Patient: sex M, age 61
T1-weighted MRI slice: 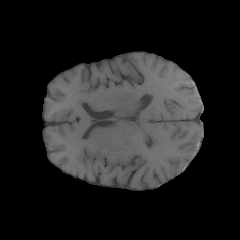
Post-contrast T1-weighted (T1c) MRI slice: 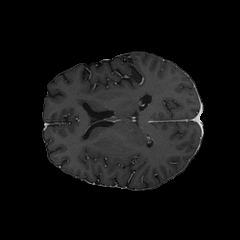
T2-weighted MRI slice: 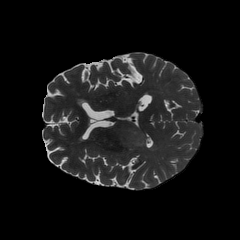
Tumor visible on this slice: yes
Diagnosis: Glioblastoma, IDH-wildtype
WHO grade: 4